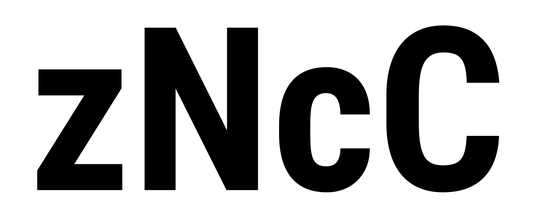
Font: Roboto_Condensed_Bold